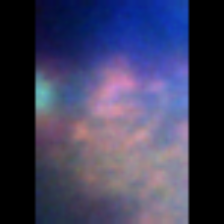
Taxon: Unknown_full_image
Group: Unknown